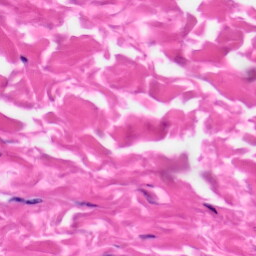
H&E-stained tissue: Skin